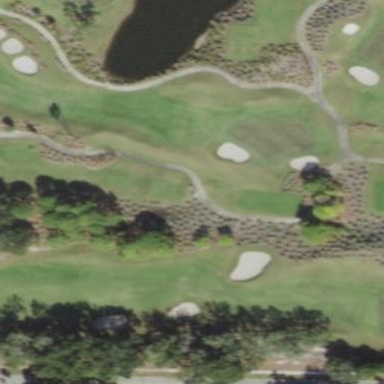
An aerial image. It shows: Golf bunker filled with sandy terrain.